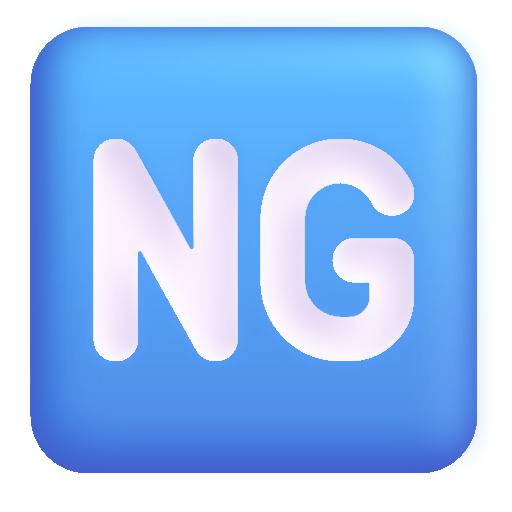
ng button color